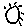
Label: sun